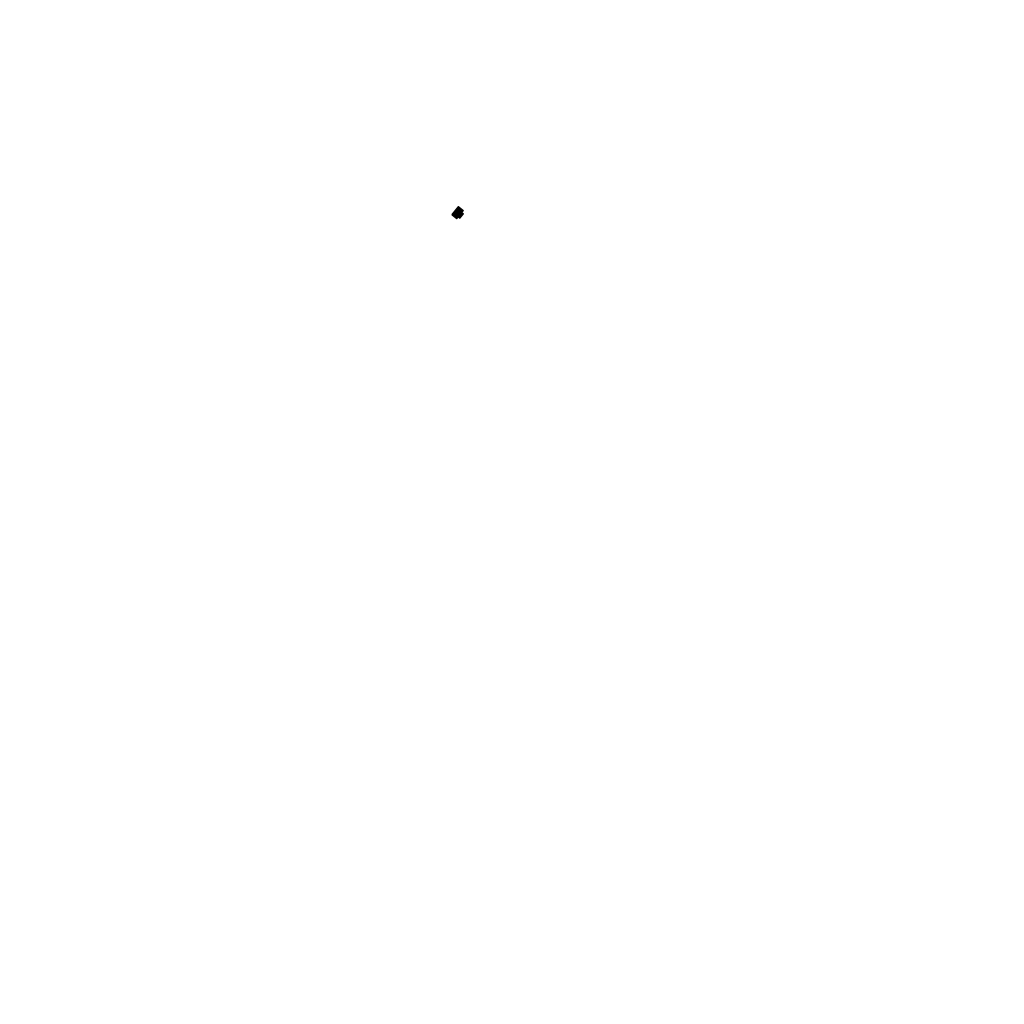
Tags: overhead vector_map, agriculture, individual_rise, density_1, Building, 1.0 km²